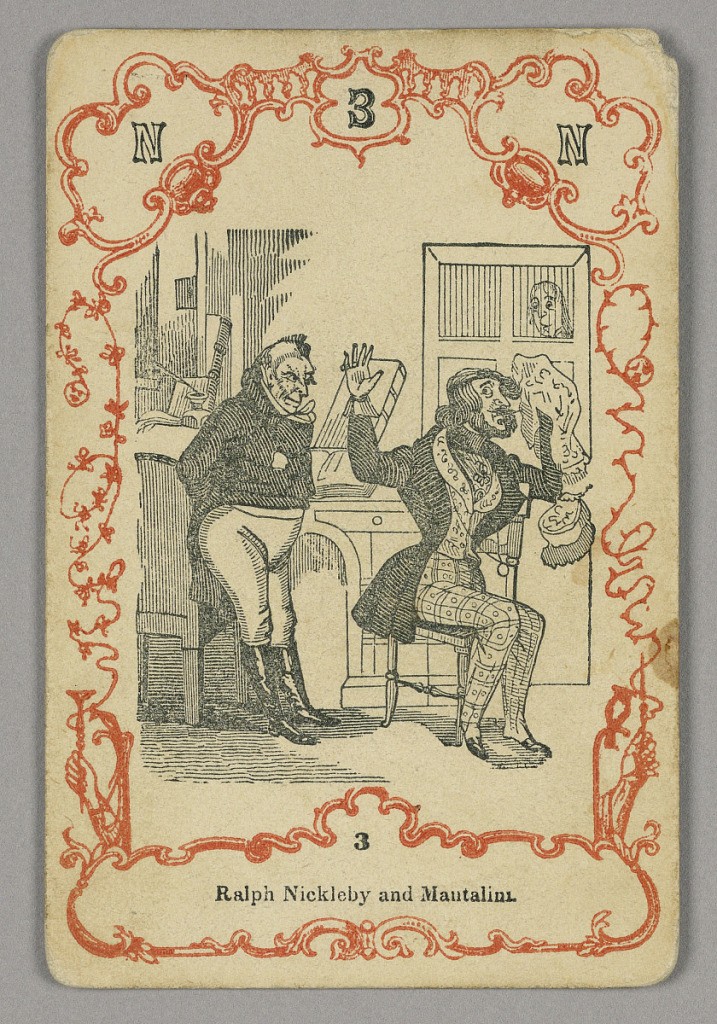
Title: Playing card
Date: ca. 1855
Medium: Red and black ink, paper
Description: At top: P 1 C; below central image: 4